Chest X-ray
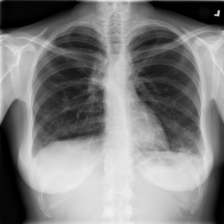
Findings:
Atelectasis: negative
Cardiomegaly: negative
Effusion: positive
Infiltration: positive
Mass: negative
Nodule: negative
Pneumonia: negative
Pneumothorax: negative
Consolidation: negative
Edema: negative
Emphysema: negative
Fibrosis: negative
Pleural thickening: negative
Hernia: negative